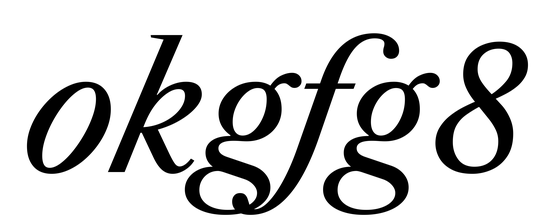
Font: LibreCaslonText-Italic_Italic